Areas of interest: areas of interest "Hotel"
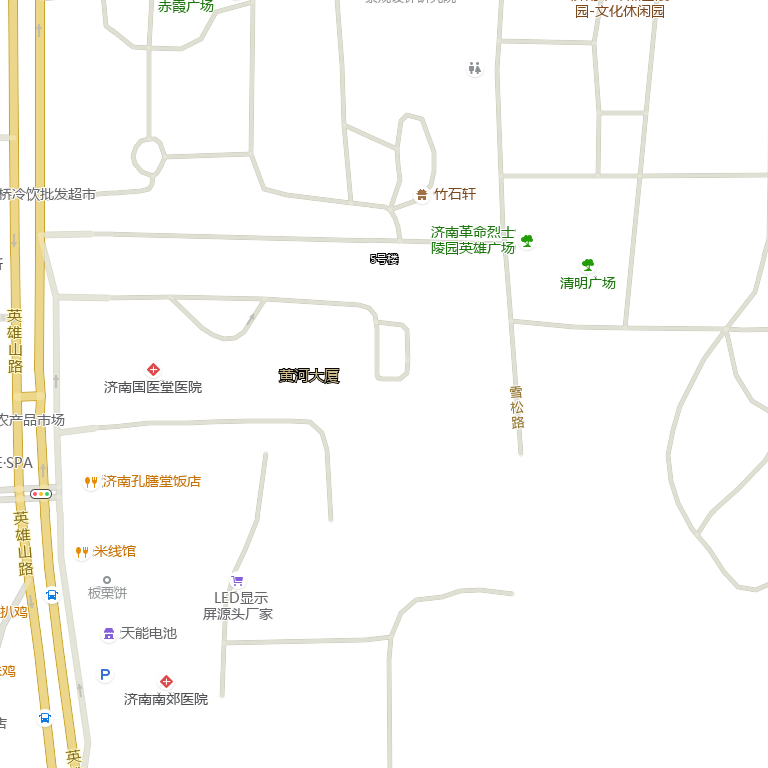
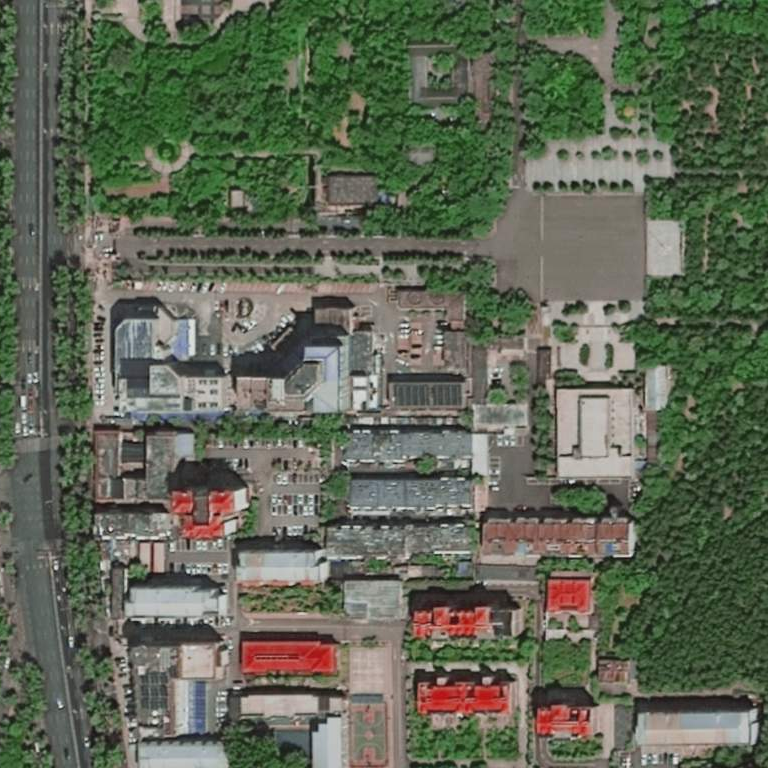